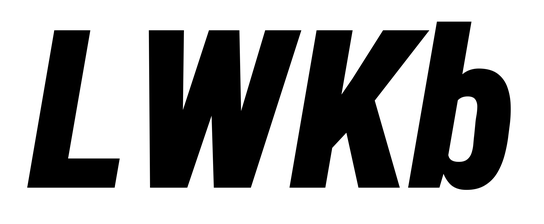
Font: Roboto-Italic_Condensed_Black_Italic